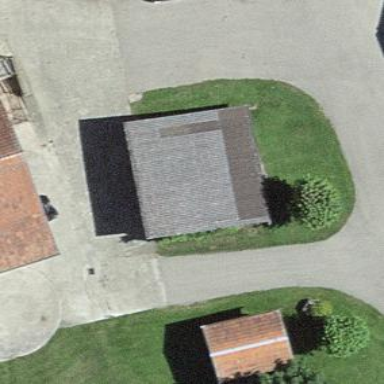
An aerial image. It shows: Garage building.